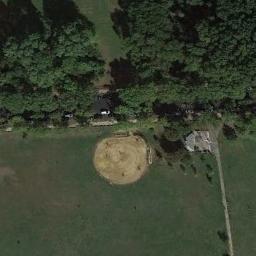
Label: baseball_diamond